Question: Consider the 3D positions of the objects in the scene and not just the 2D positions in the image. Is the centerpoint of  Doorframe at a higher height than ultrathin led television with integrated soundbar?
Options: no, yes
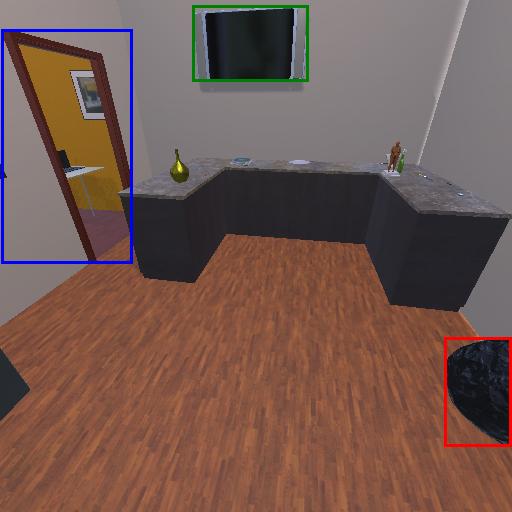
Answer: no